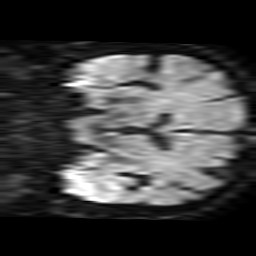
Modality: TRACE
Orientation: coronal
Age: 74
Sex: male
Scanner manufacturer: philips
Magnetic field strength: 3 T
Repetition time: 3.762 s
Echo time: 0.06024 s